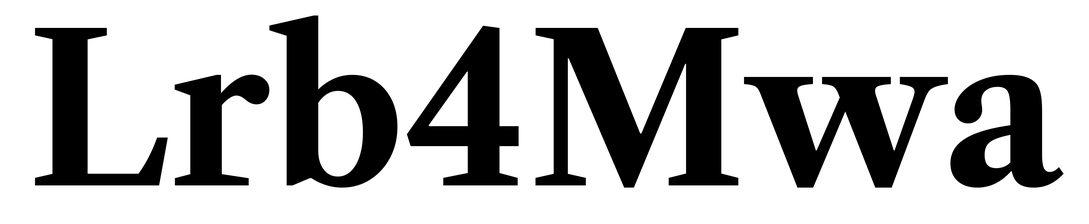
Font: LibreCaslonText_Bold